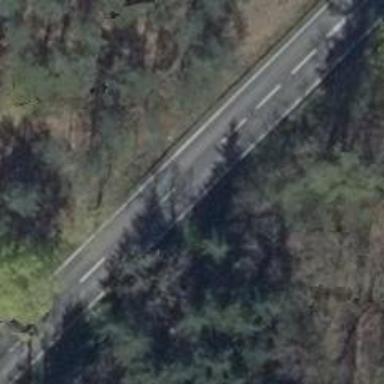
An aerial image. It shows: Secondary road with asphalt surface.